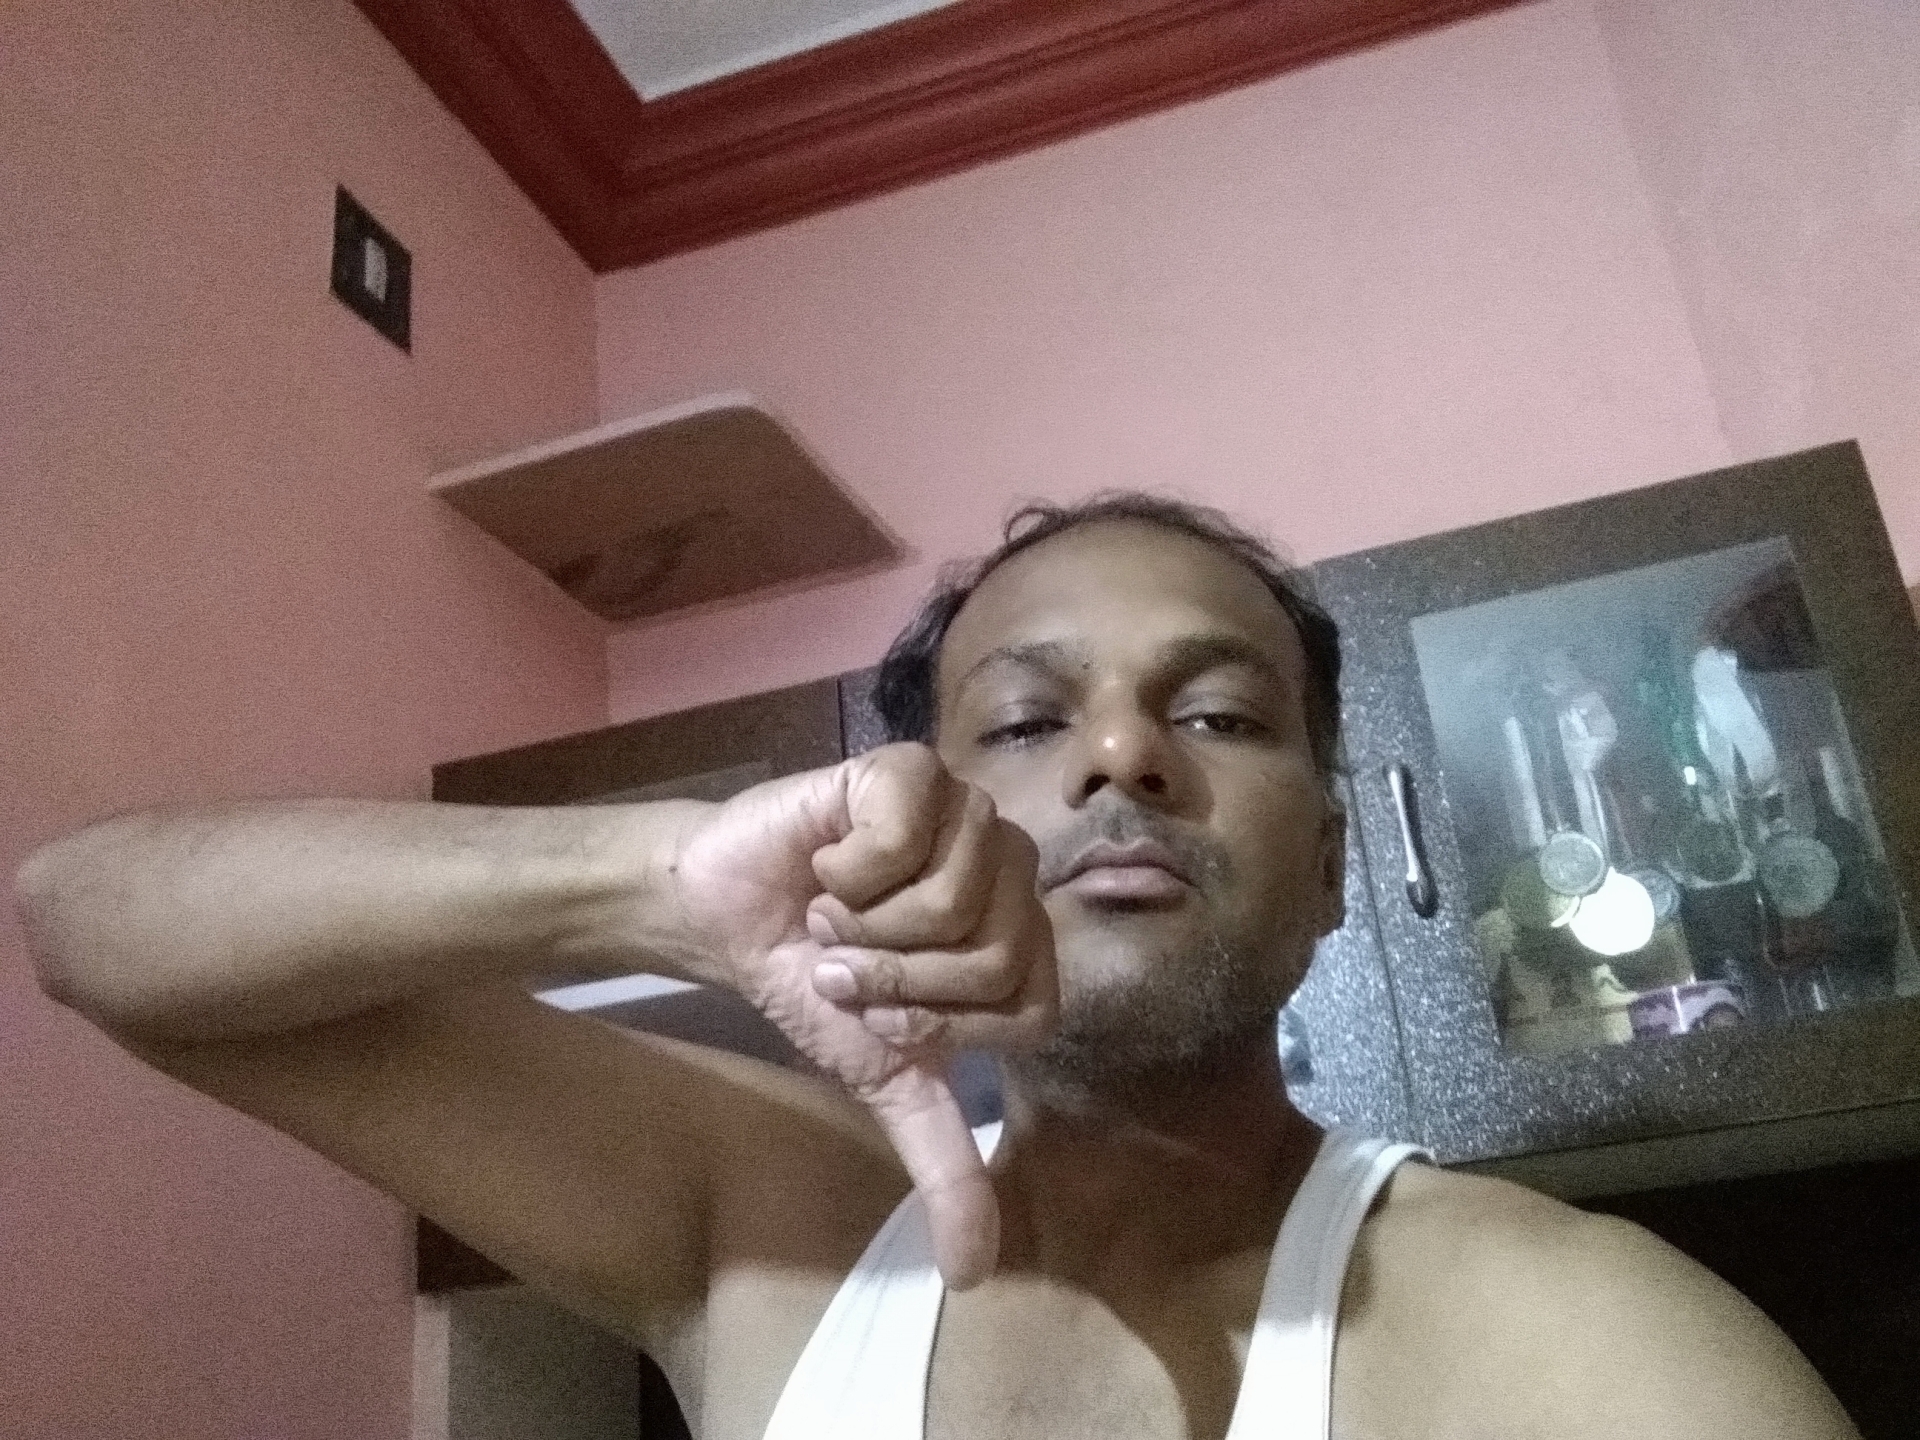
Label: noise